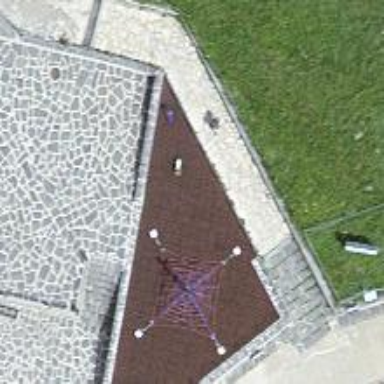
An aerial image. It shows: Springy playground.